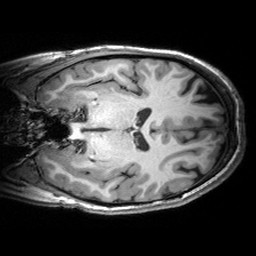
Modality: T1w
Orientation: coronal
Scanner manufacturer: siemens
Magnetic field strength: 3 T
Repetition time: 2.53 s
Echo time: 0.00299 s